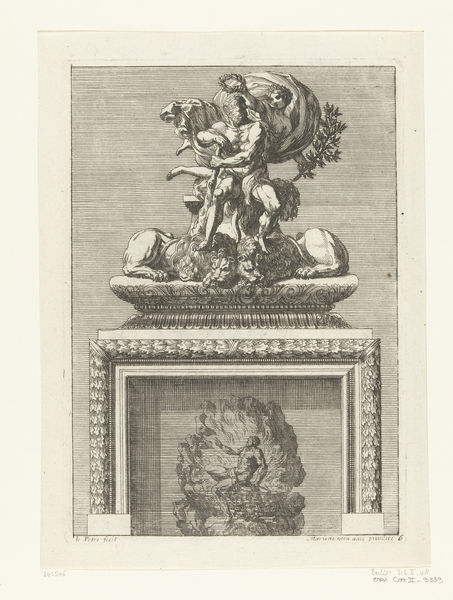
Titel: Onderboezem met Hercules
Künstler: Jean Lepautre
Standort: Amsterdam
Institution: Rijksmuseum
Schlagwörter: zeus, graphic, antic, heraclus